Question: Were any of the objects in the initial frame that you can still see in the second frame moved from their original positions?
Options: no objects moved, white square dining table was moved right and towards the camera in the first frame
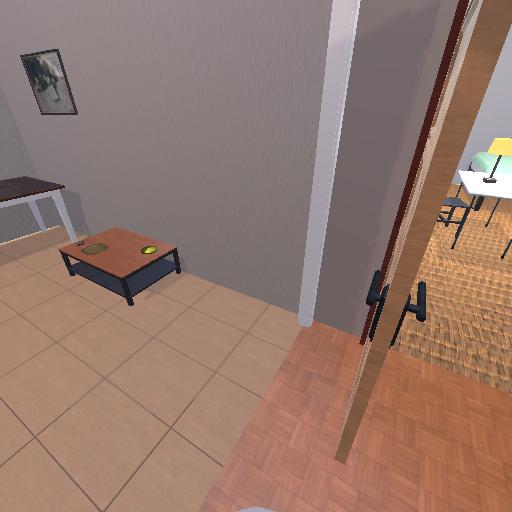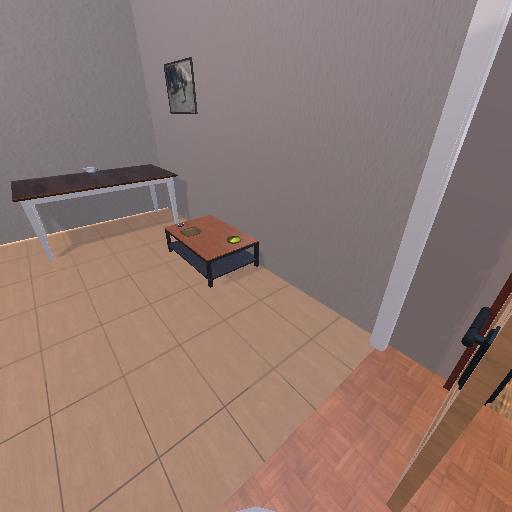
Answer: no objects moved